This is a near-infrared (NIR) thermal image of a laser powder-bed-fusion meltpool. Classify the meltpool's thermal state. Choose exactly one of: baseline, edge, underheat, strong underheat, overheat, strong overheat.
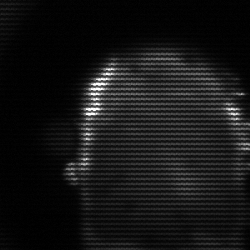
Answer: baseline